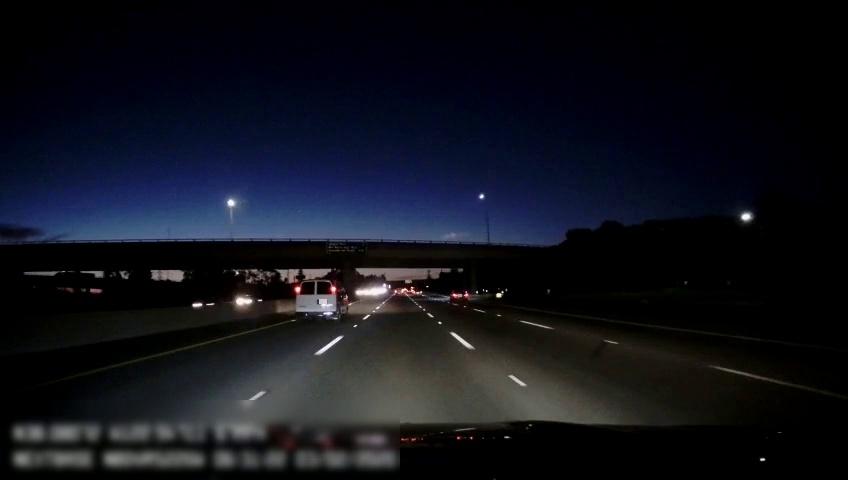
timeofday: Night
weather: Other
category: Drivable Space
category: Vehicles | Car
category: Vehicles | Van
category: Vehicles | Car
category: Lanes | Alternate Lane
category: Lanes | Alternate Lane
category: Lanes | Alternate Lane
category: Lanes | Alternate Lane
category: Lanes | Alternate Lane
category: Traffic | Signs